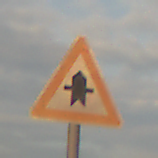
Verkehrszeichen: Vorfahrt
Umgebung: Outdoor, RoadRail
Tageszeit: SunriseSunset
Wetter: PartlyCloudy
Licht: Natural
Jahreszeit: NotSpecified
Kontrast: LowContrast